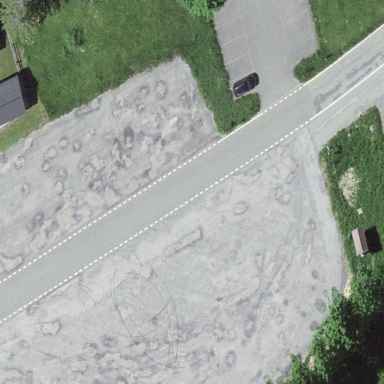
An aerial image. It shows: Parking area with fine gravel surface.